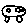
Label: car